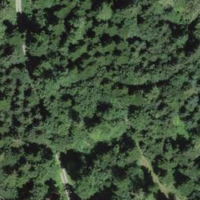
EUNIS habitat code: 43
Species observed at this site:
Sambucus racemosa